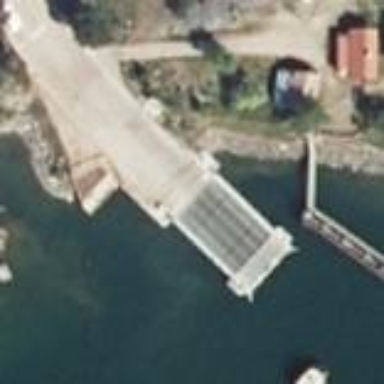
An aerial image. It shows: Platform for public transport ferry.